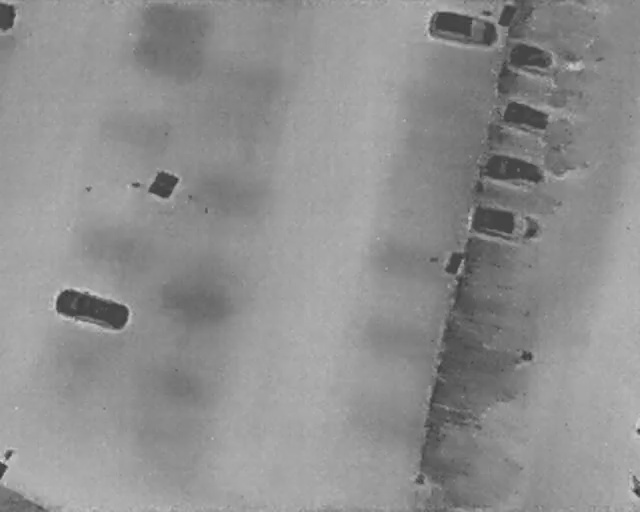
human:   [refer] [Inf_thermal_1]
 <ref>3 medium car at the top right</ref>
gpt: <box>[[70, -1, 74, 12, 7], [81, 6, 85, 16, 9], [81, 17, 84, 28, 15]]</box>